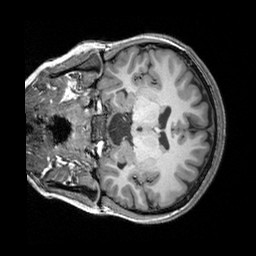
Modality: T1w
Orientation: coronal
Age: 19
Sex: female
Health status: healthy
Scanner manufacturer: siemens
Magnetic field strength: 3 T
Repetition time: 2.3 s
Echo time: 0.00303 s